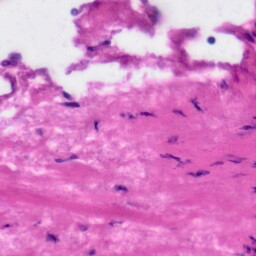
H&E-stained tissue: Tonsil